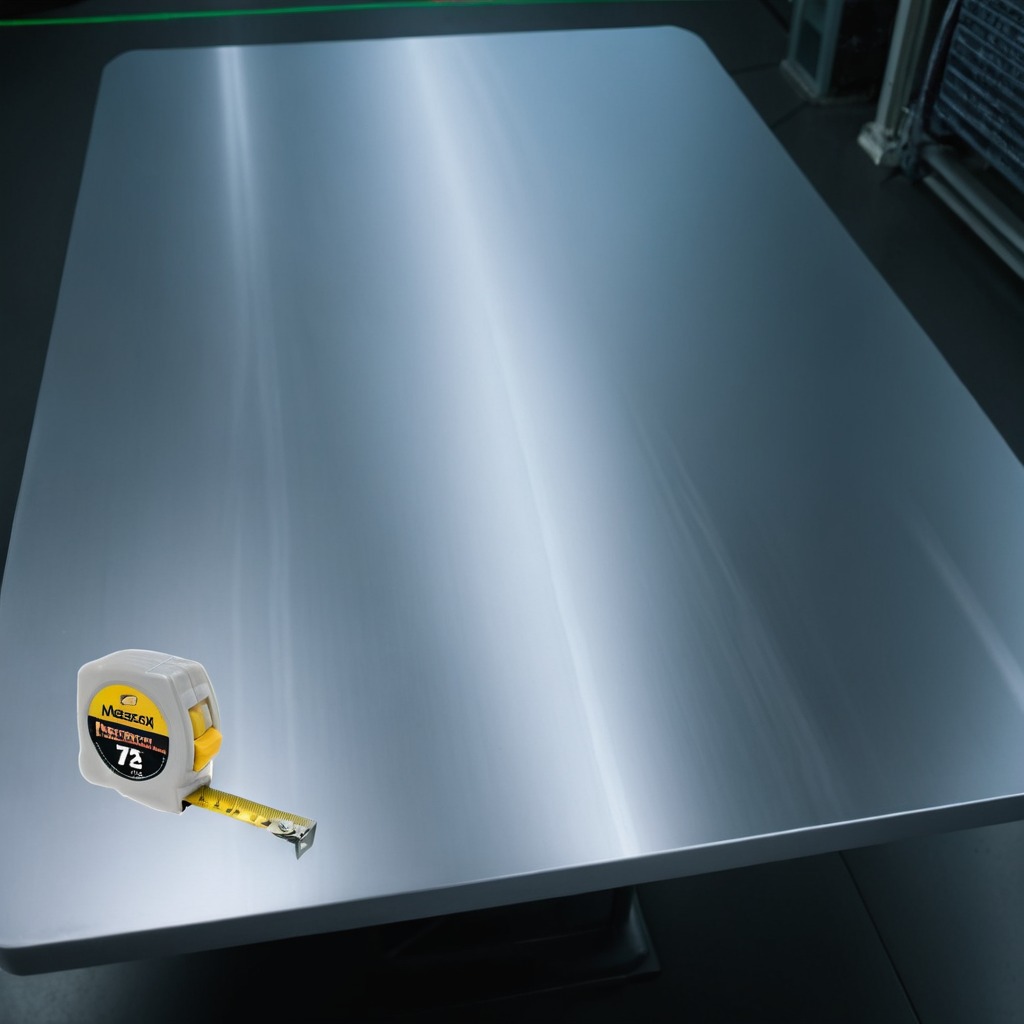
A measuring tape is lying on a metal table in a machine shop under fluorescent lights.